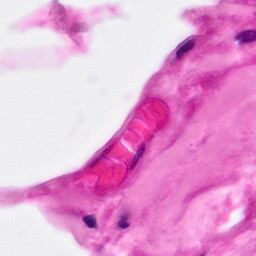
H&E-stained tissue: Pancreatic